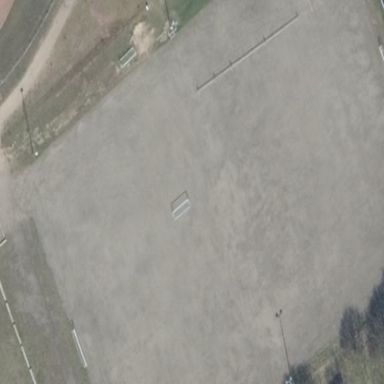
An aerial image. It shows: Fine gravel soccer pitch for leisure land sports.